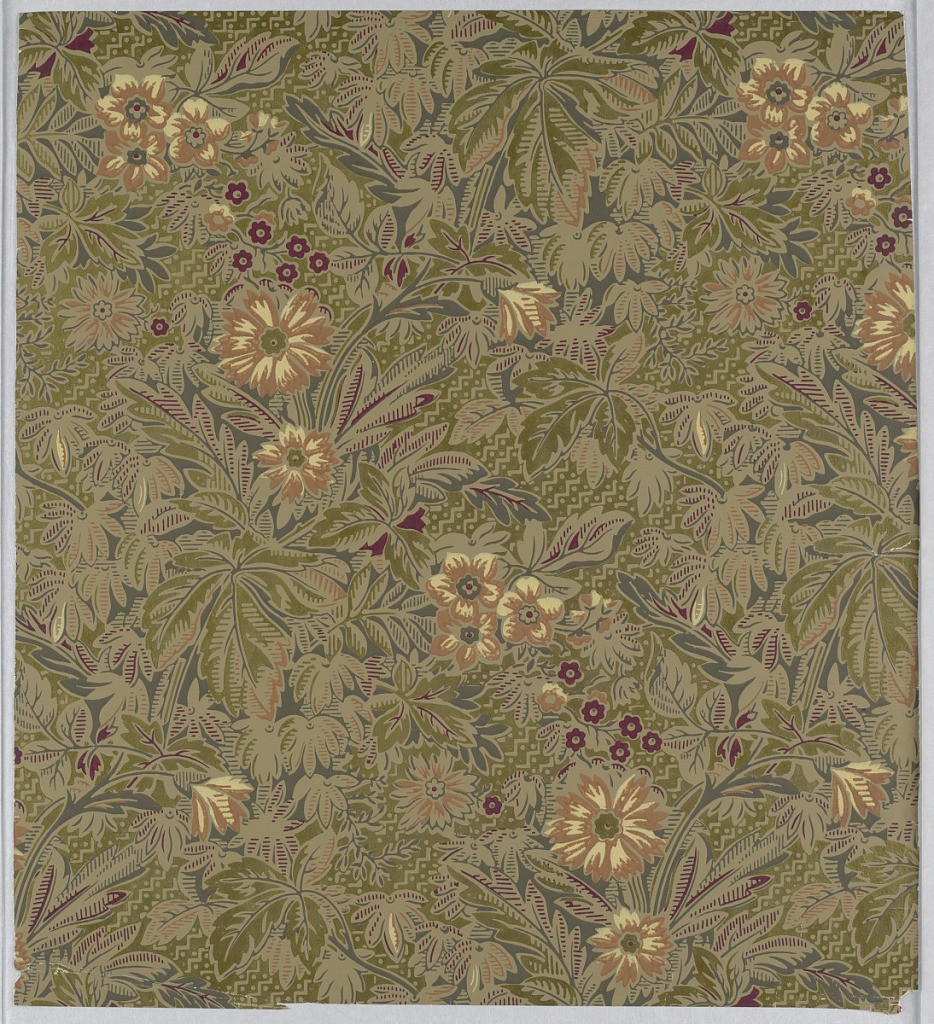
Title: Sidewall
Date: ca. 1880
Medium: Machine-printed paper
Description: Aesthetic style design with dense all-over pattern of foliage with flowers; single-motif diamond-shaped repeat in off-set rows; negative space filled with zig-zag pattern; mixture of large orange-and-yellow flowers and smaller dark red flowers; use of red and blue hatched and solid blue and green shading; tan leaves and green ground